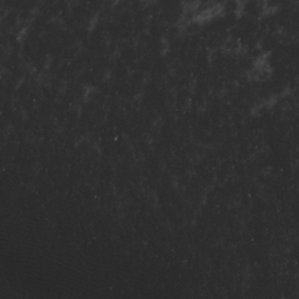
Label: non_frost